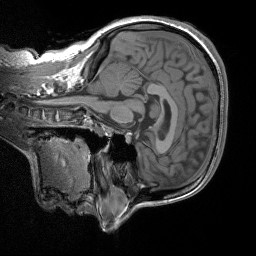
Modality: T1w
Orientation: sagittal
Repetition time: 2 s
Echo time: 0.00252 s